Chest X-ray:
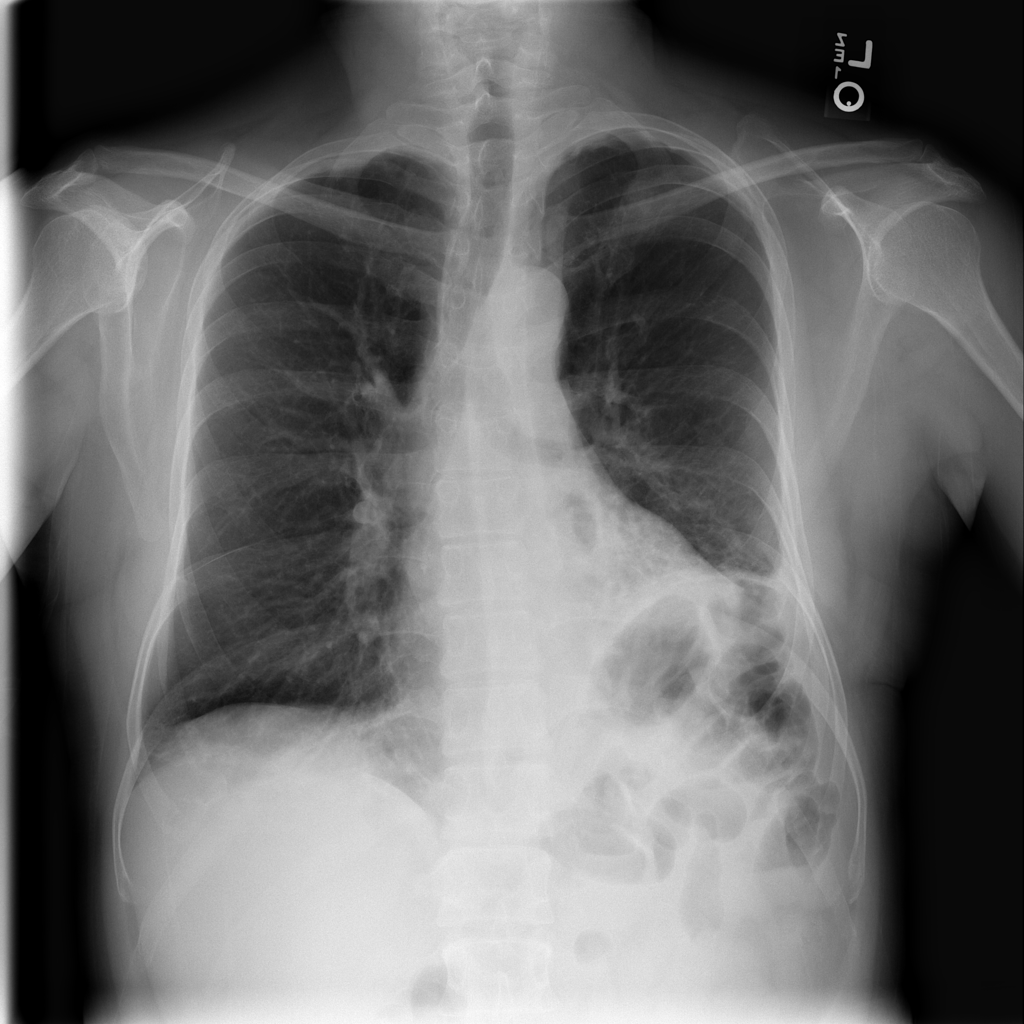
Findings: Atelectasis, Pleural Thickening
No abnormal finding: no